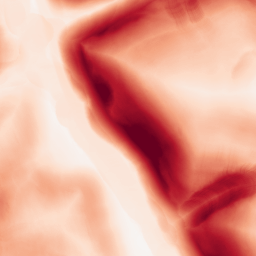
Category: morphological
Decomposition family: morphological_gradient
Decomposition parameters: size: 15
shape: disk
Upsampling method: sinc_blackman
Upsampling parameters: scale: 2
kernel_size: 16
Upsampling scale: 2